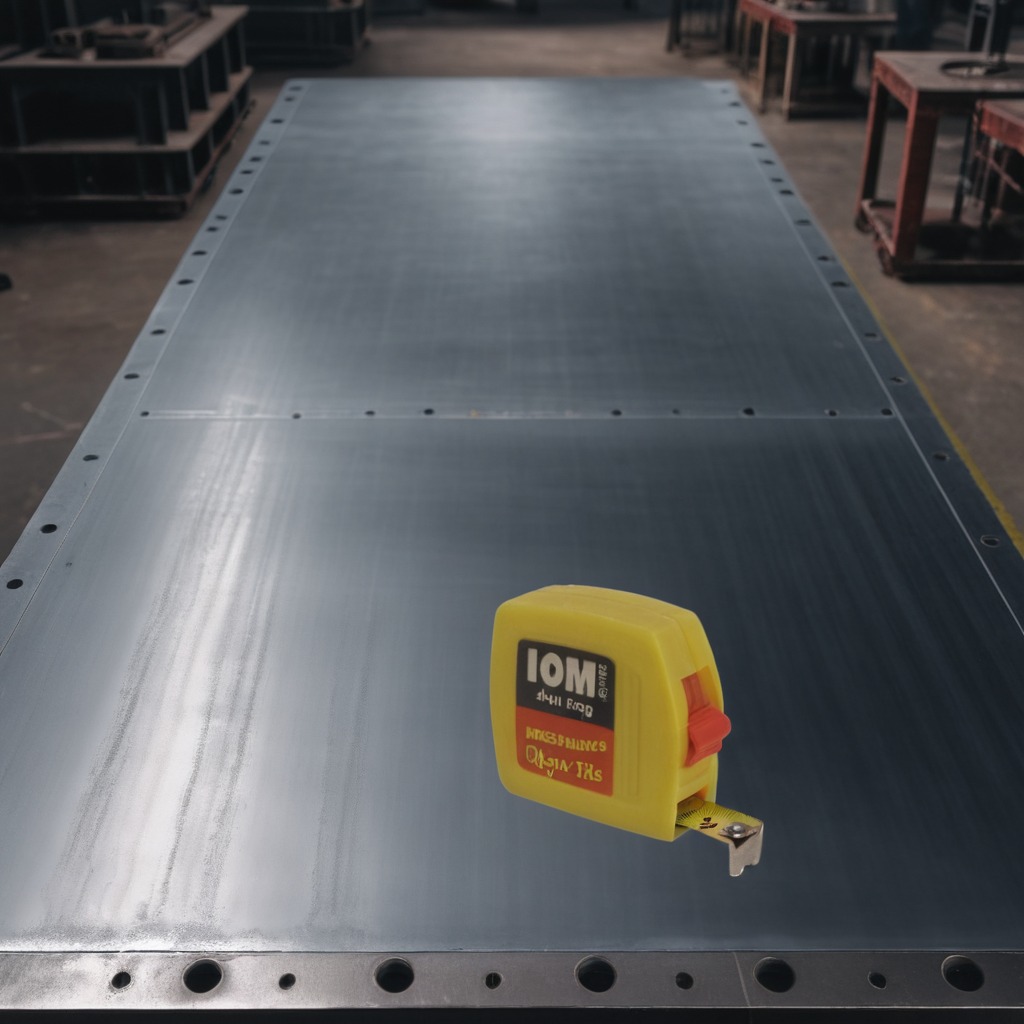
A measuring tape lies on a cold steel table in a mining workshop.